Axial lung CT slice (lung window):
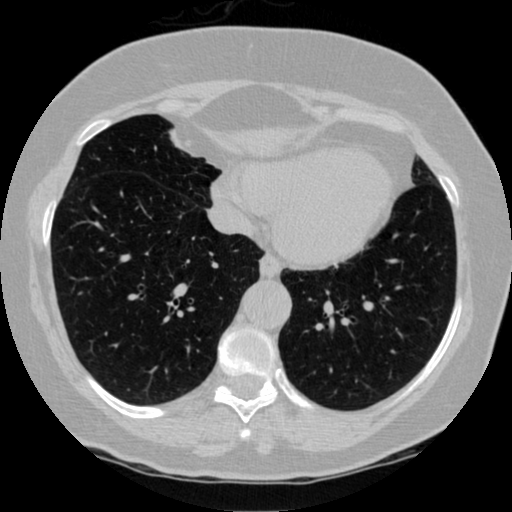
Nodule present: no